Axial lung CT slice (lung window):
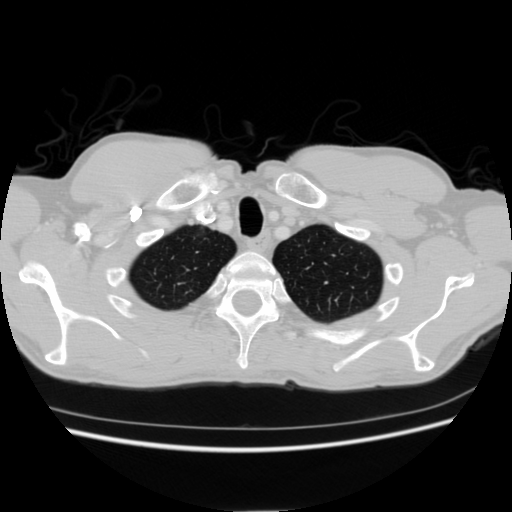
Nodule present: no